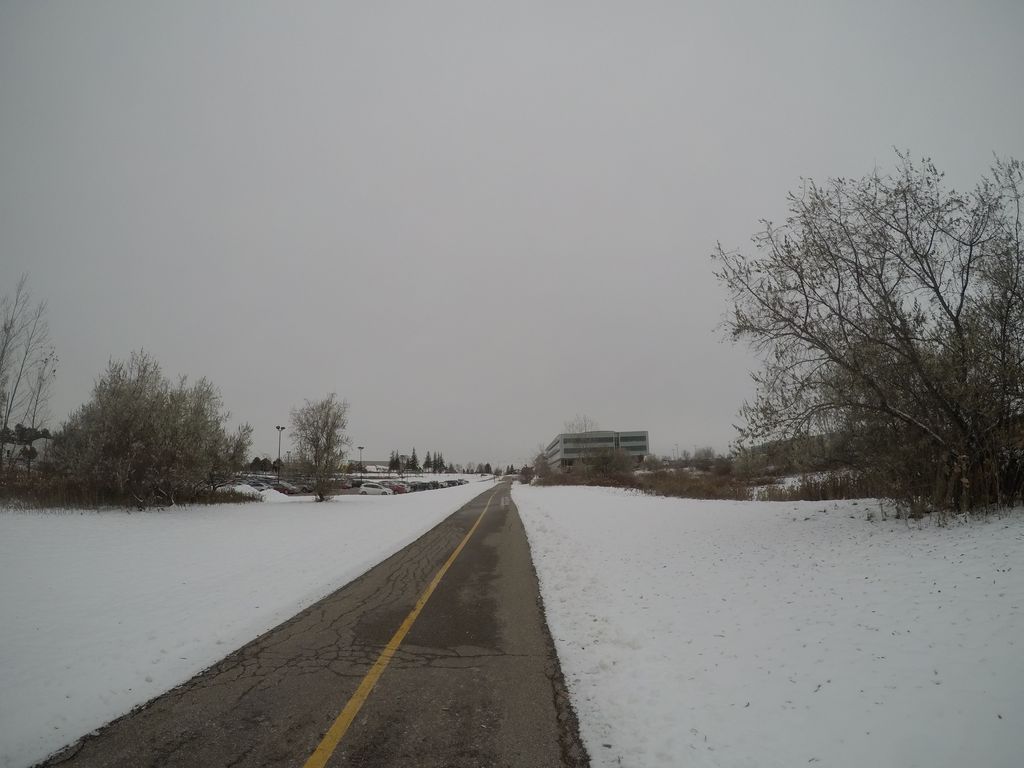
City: kitchener-waterloo